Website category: auto
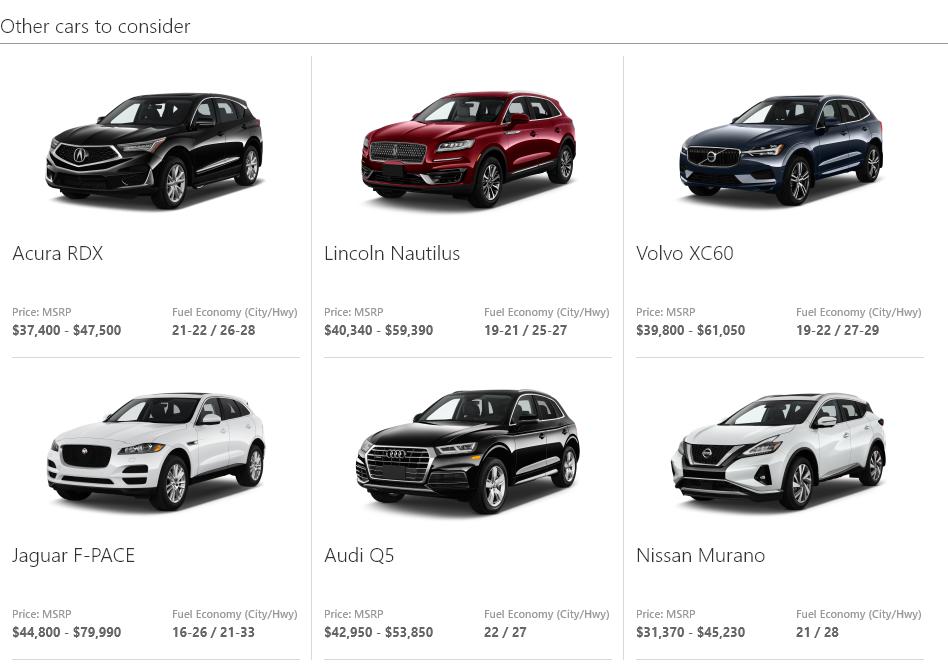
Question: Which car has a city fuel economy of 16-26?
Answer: Jaguar F-PACE

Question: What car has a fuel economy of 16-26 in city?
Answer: Jaguar F-PACE

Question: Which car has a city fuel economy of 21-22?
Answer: Acura RDX

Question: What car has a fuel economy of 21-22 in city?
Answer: Acura RDX

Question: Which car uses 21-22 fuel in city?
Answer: Acura RDX

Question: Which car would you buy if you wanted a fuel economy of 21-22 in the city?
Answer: Acura RDX

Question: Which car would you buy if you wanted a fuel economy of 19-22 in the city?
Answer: Volvo XC60

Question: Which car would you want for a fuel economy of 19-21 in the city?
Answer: Lincoln Nautilus

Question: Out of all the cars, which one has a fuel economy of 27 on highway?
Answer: Audi Q5

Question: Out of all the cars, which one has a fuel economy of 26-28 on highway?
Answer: Acura RDX

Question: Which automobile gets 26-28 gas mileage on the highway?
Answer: Acura RDX

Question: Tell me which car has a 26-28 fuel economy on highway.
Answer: Acura RDX

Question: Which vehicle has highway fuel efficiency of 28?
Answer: Nissan Murano

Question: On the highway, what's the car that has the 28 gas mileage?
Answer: Nissan Murano

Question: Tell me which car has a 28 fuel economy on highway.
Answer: Nissan Murano

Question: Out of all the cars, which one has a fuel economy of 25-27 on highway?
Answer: Lincoln Nautilus

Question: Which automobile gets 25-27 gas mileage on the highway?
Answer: Lincoln Nautilus

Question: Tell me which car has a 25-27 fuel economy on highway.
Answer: Lincoln Nautilus